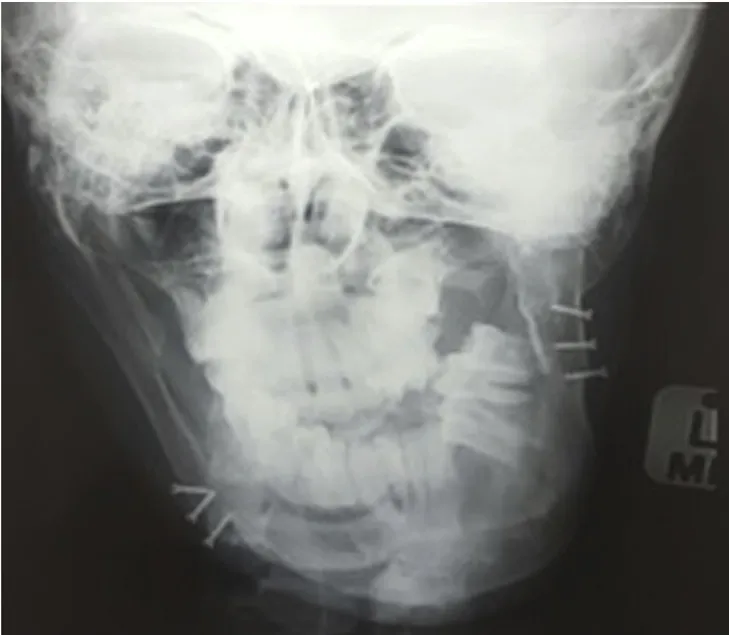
(A) Pre-operative radiographs at age 16 years: postero-anterior (mandible).
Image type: radiology (x_ray)